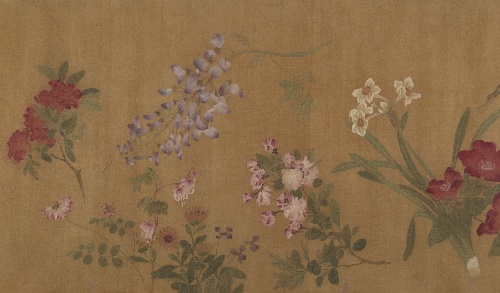
Title: 明/清　佚名　王淵(僞款)　百花圖　卷|The Hundred Flowers
Artist: Wang Yuan
Artist bio: Chinese, ca. 1280–after 1349
Object type: Handscroll
Classification: Paintings
Medium: Handscroll; ink and color on silk
Culture: China
Period: Ming (1368–1644) or Qing (1644–1911) dynasty
Dimensions: 97 1/2 x 12 5/8 in. (247.7 x 32.1 cm)
Department: Asian Art
Credit line: Gift of A. W. Bahr, in memory of Dr. Arnold Genthe, 1950
Accession year: 1950
Repository: Metropolitan Museum of Art, New York, NY
Tags: Flowers